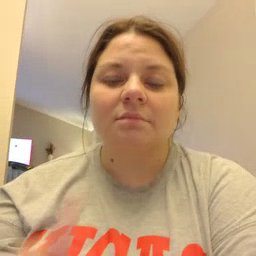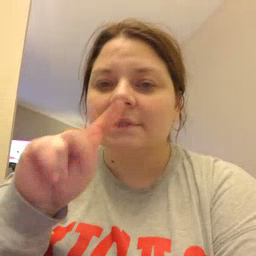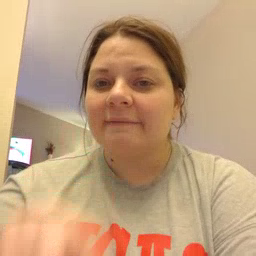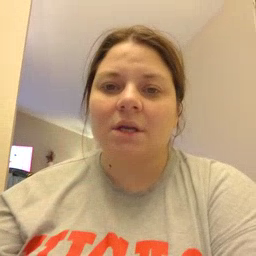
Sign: TV